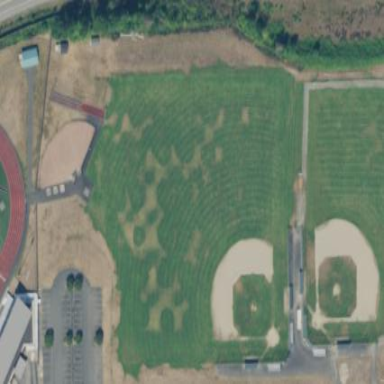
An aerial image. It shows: Baseball pitch for leisure land activities.